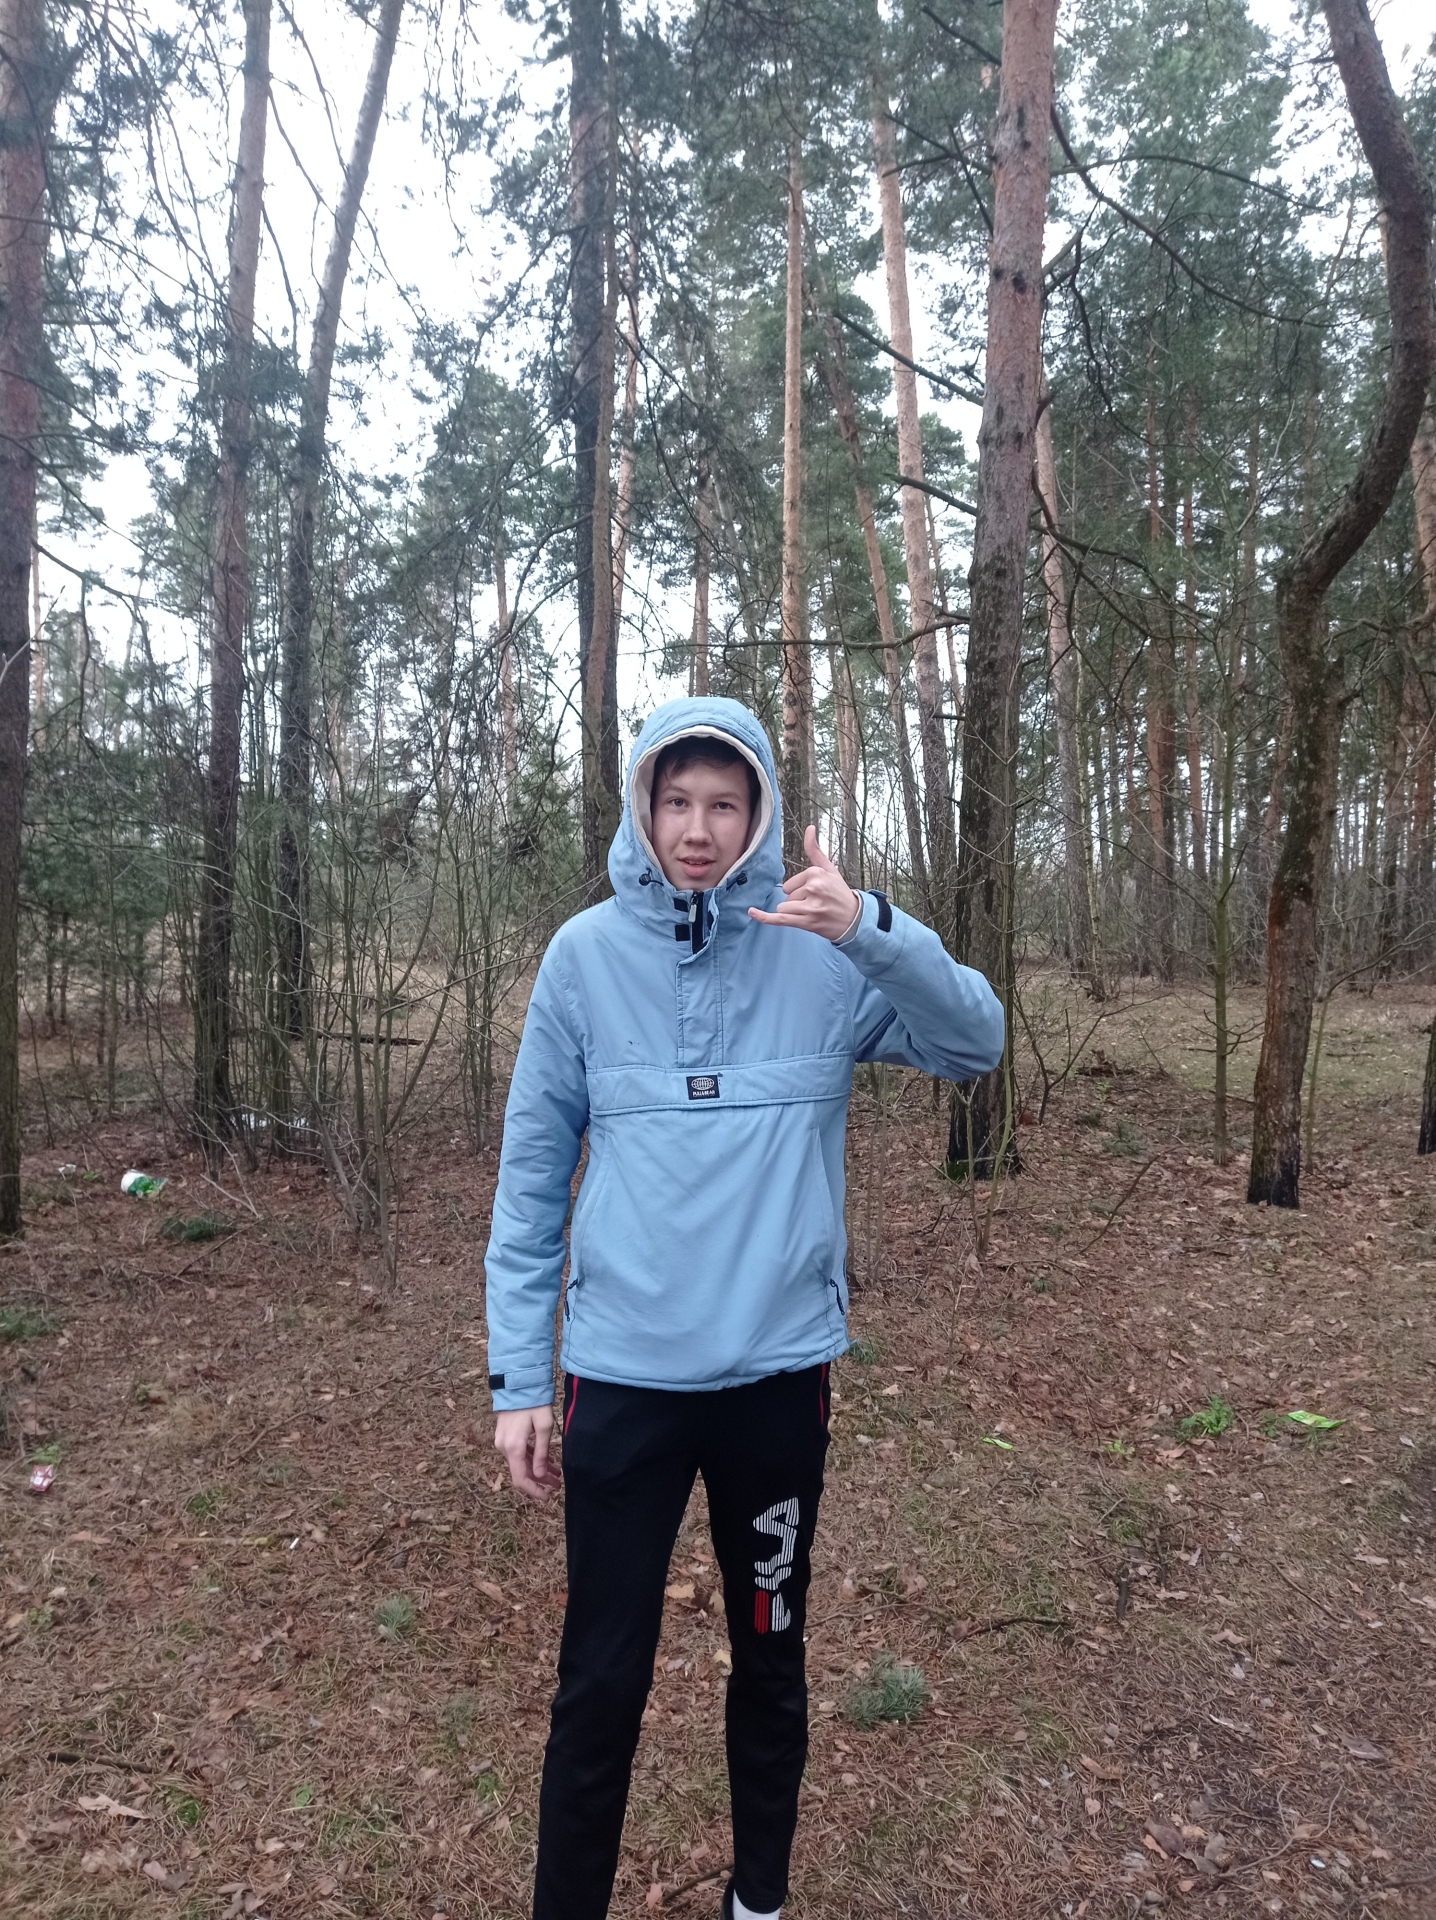
Label: clear